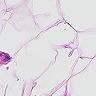
Metastatic tissue present: no